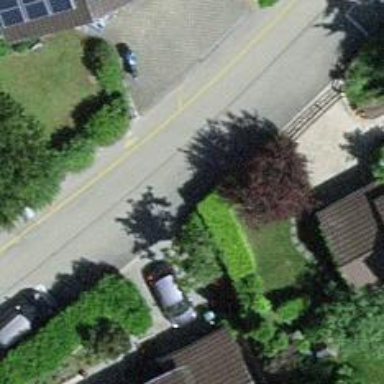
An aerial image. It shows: Hedge acting as barrier.